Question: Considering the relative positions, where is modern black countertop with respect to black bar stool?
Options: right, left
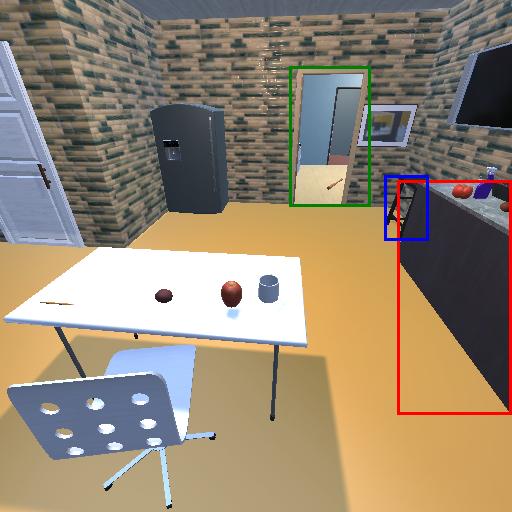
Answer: right